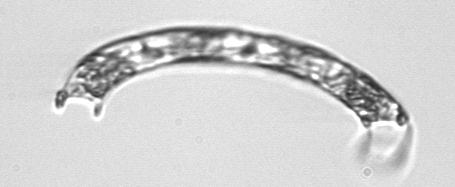
Label: Eucampia